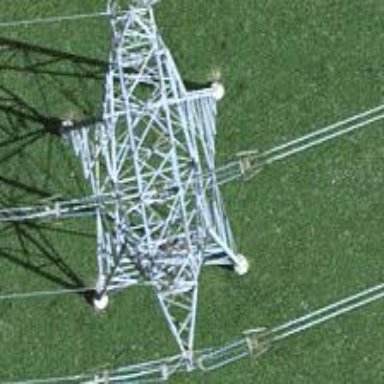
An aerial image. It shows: Power tower.